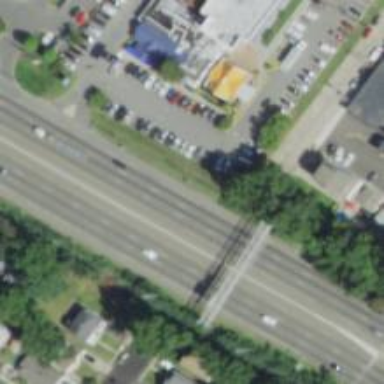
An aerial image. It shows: Urban freeway or expressway classified as trunk highway.